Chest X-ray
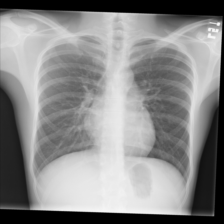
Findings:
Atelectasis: negative
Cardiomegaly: negative
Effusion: negative
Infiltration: negative
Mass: negative
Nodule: negative
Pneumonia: negative
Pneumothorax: negative
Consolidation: negative
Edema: negative
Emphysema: negative
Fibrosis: negative
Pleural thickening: negative
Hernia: negative